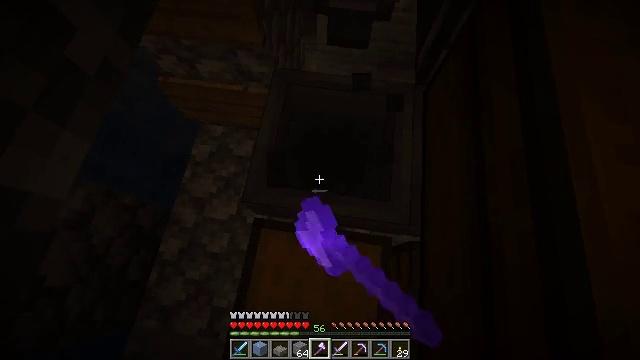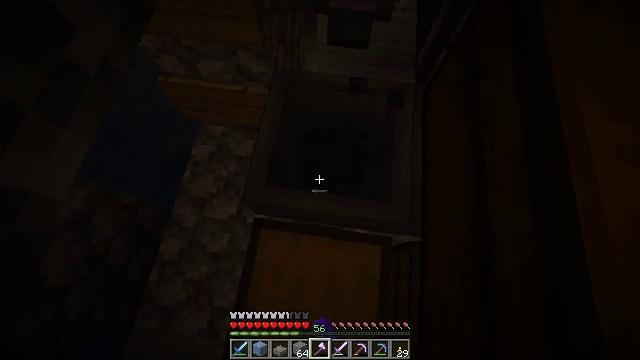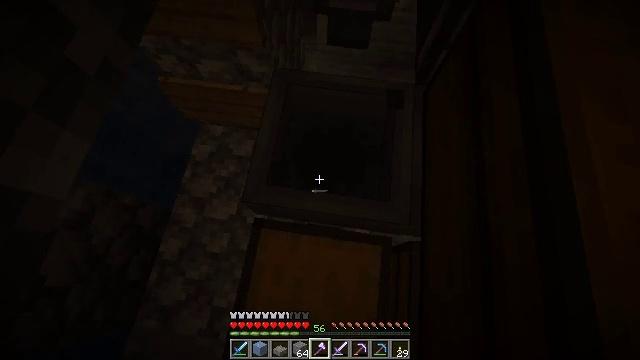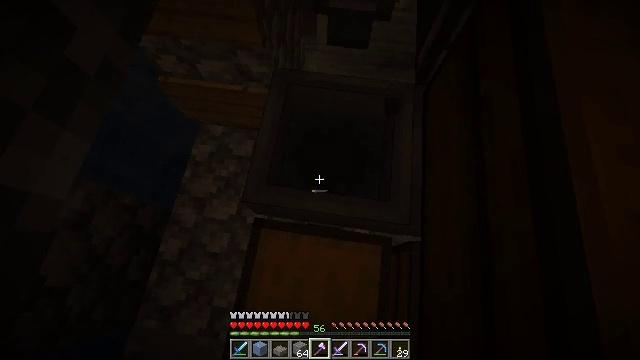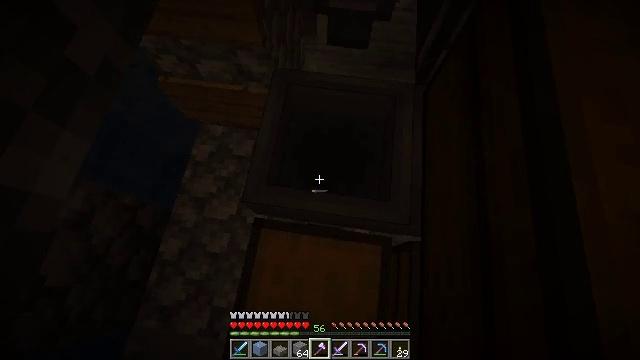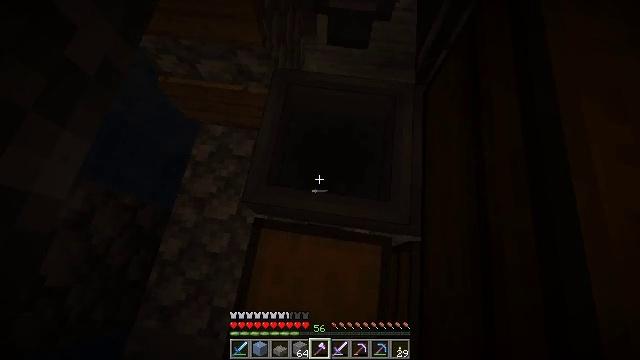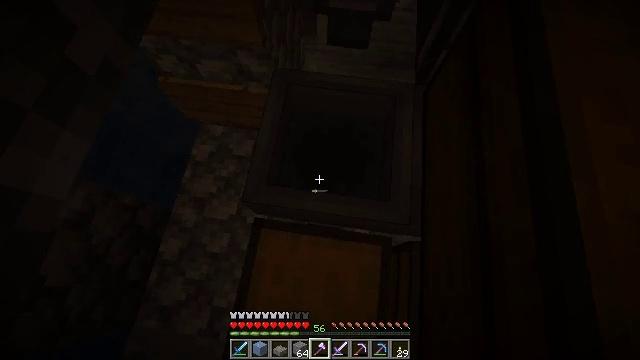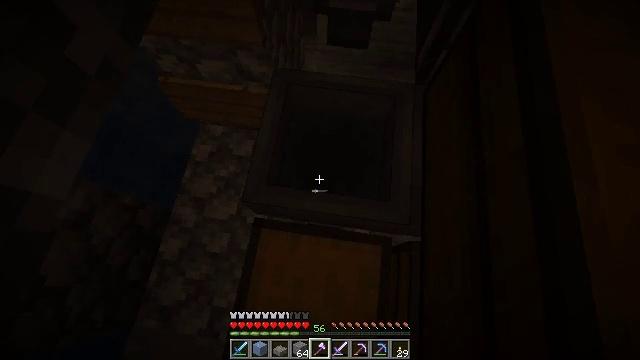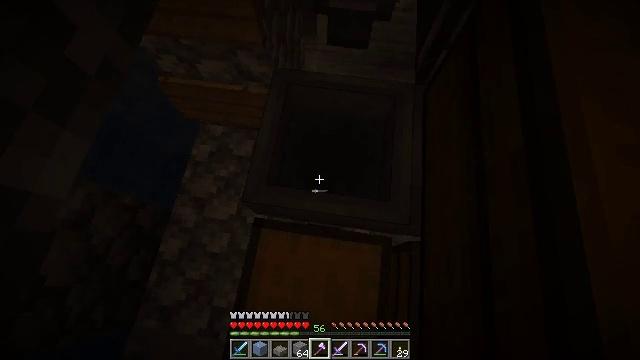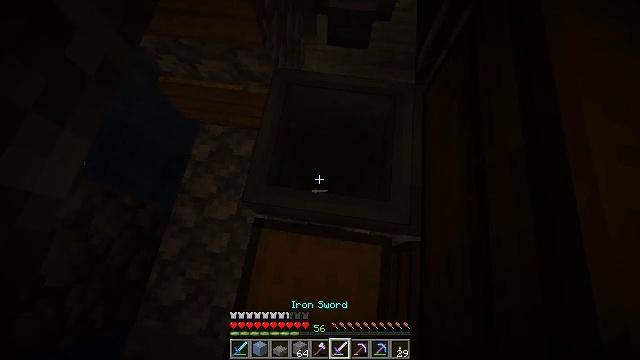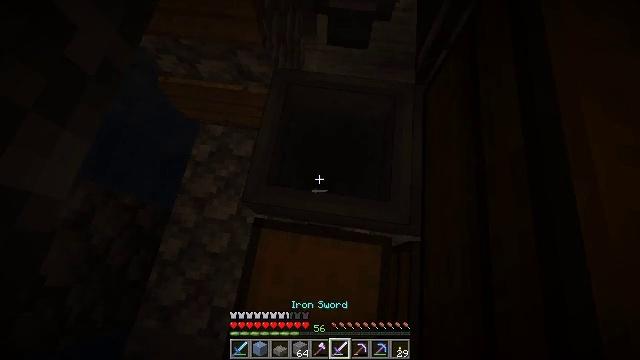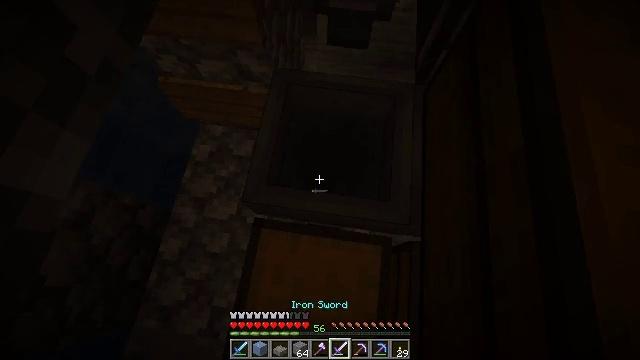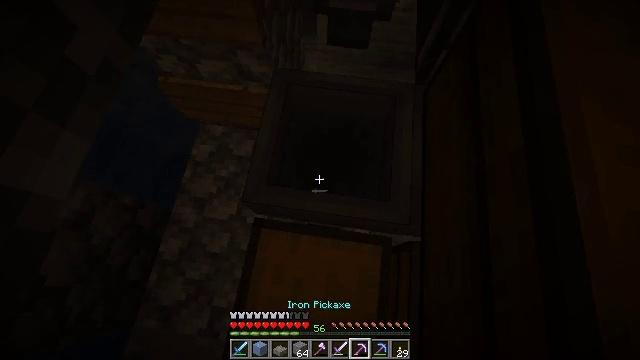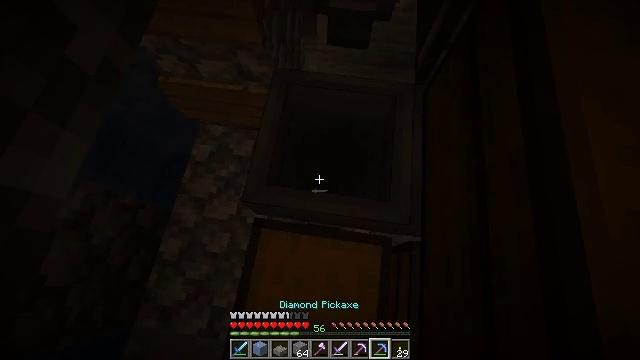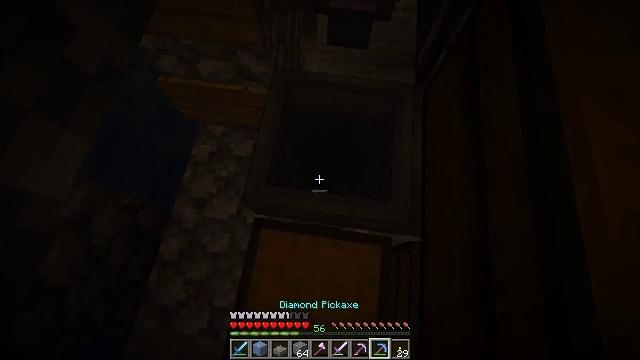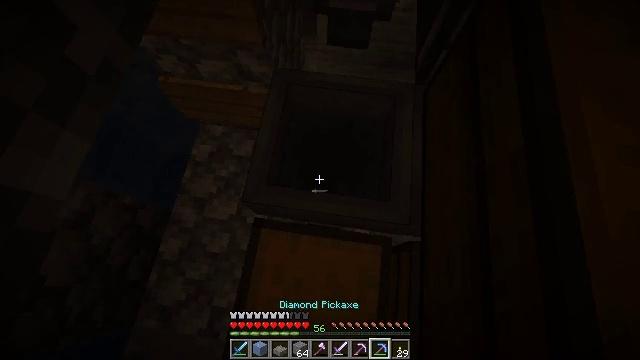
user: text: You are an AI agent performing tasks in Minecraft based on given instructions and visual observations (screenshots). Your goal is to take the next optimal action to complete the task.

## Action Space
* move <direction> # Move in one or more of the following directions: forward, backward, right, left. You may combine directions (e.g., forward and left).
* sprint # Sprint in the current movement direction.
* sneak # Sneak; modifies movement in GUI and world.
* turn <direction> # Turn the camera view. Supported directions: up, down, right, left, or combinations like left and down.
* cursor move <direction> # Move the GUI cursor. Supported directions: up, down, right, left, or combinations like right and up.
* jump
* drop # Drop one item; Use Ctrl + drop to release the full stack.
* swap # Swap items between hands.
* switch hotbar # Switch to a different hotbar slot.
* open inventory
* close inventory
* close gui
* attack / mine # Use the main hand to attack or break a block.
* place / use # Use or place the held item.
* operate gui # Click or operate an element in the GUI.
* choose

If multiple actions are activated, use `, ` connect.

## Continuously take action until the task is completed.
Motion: motion action
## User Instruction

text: Harvest the hopper from its place.
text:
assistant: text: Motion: no_op
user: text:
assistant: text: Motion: no_op
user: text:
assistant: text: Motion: no_op
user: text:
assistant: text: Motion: no_op
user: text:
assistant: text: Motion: no_op
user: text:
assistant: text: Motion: no_op
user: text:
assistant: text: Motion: no_op
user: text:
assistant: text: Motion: no_op
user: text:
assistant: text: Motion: no_op
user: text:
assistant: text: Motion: no_op
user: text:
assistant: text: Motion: no_op
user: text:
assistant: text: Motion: no_op
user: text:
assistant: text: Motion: no_op
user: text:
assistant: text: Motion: no_op
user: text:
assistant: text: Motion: no_op
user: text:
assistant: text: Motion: no_op
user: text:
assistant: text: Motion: no_op
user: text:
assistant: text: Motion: no_op
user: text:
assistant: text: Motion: attack / mine
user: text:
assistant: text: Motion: attack / mine
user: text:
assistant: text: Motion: attack / mine
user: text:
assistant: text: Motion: attack / mine
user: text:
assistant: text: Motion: attack / mine
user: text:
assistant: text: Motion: attack / mine
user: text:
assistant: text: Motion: no_op
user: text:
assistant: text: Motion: no_op
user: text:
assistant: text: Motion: no_op